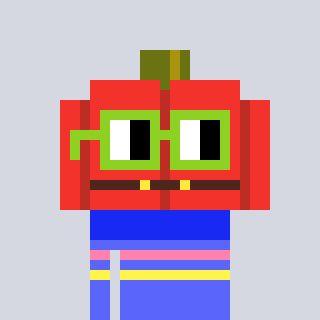
a pixel art character with square light green glasses, a pumpkin-shaped head and a purple-colored body on a cool background